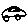
Label: car